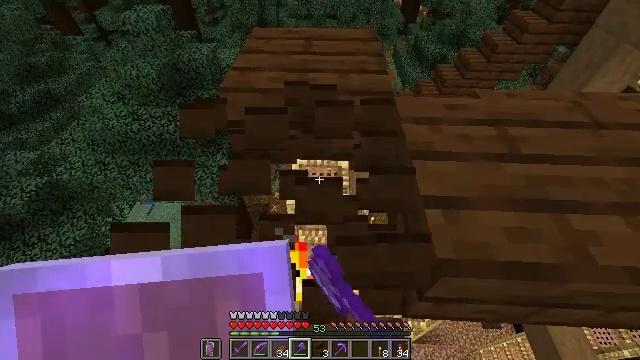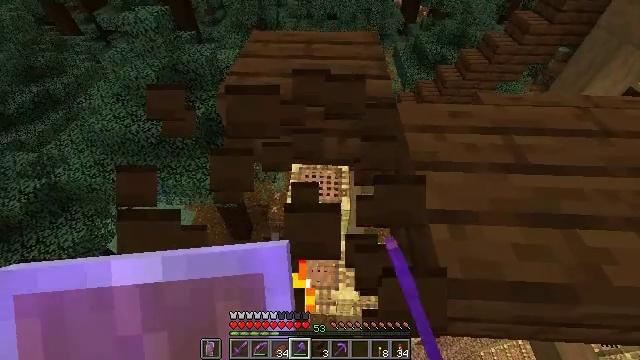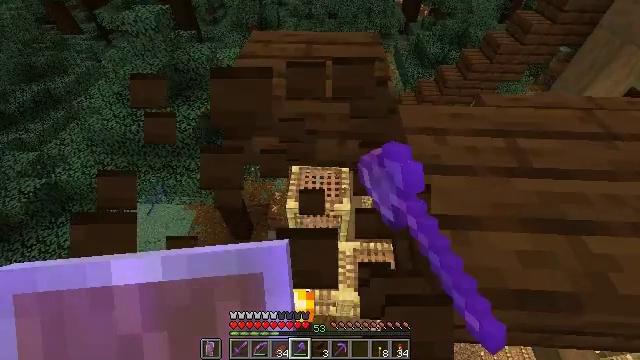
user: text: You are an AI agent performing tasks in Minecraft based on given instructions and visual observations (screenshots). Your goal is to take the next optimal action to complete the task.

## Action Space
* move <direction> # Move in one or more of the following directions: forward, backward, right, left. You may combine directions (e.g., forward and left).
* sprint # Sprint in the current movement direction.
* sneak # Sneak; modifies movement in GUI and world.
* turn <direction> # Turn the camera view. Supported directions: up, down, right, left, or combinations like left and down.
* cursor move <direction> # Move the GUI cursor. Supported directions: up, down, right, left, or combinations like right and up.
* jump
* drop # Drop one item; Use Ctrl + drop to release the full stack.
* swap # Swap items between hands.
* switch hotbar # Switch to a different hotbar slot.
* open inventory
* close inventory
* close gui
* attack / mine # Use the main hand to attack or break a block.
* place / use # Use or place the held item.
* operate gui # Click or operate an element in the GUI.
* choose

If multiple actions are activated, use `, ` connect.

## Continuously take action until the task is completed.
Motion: motion action
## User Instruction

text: Break the dark oak slab.
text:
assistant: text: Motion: sneak, attack / mine
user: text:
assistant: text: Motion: sneak
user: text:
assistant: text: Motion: sneak